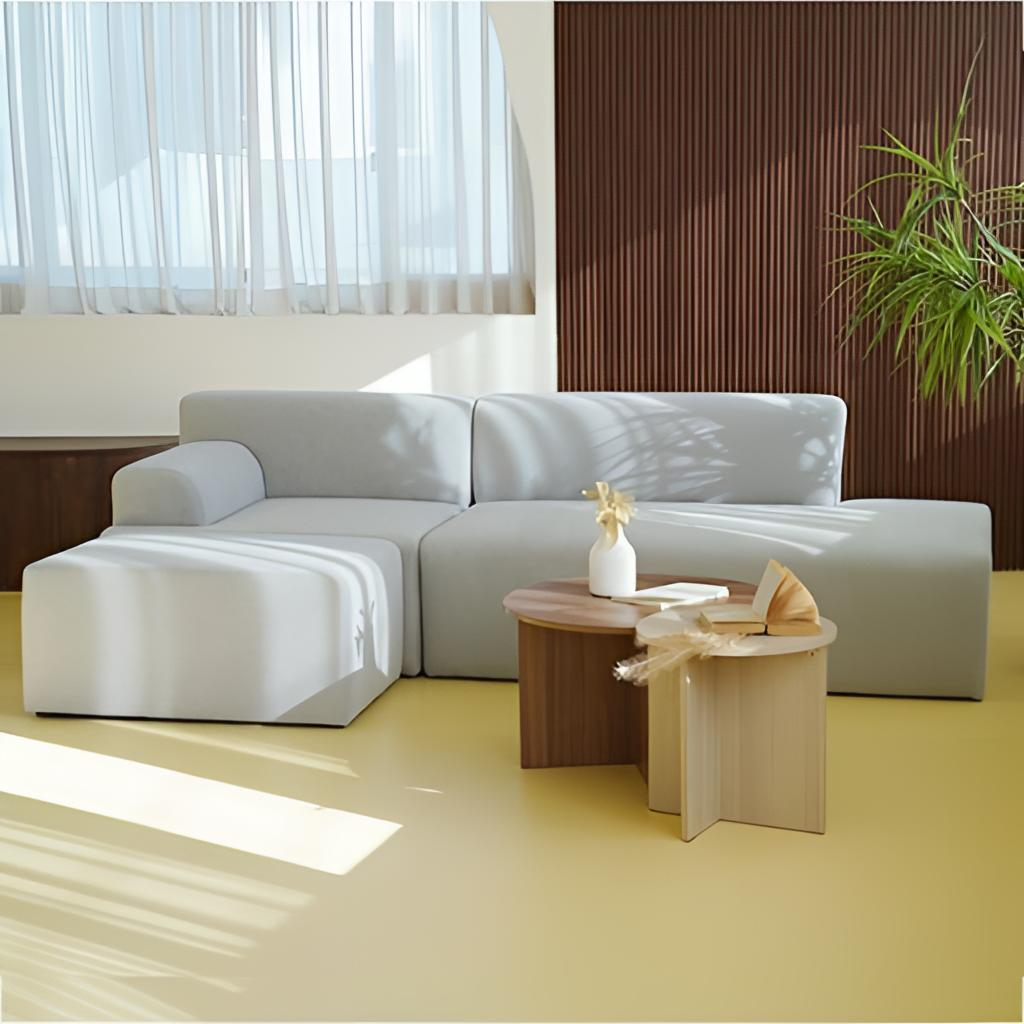
gray fabric sectional sofa, living room, wood panels wallpaper, with vertical striped pattern, contemporary, laminate flooring, with solid pattern